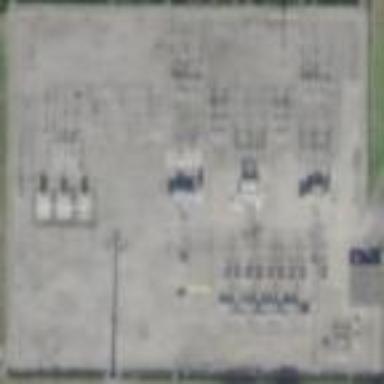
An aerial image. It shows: Outdoor distribution power substation.